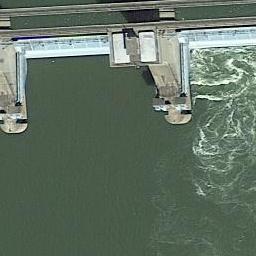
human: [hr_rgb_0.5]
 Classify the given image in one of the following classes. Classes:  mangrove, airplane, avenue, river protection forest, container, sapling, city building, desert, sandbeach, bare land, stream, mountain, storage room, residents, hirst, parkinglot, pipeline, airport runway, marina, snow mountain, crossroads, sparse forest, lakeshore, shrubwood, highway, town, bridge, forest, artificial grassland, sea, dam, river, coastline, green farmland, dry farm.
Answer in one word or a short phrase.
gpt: dam